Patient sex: M
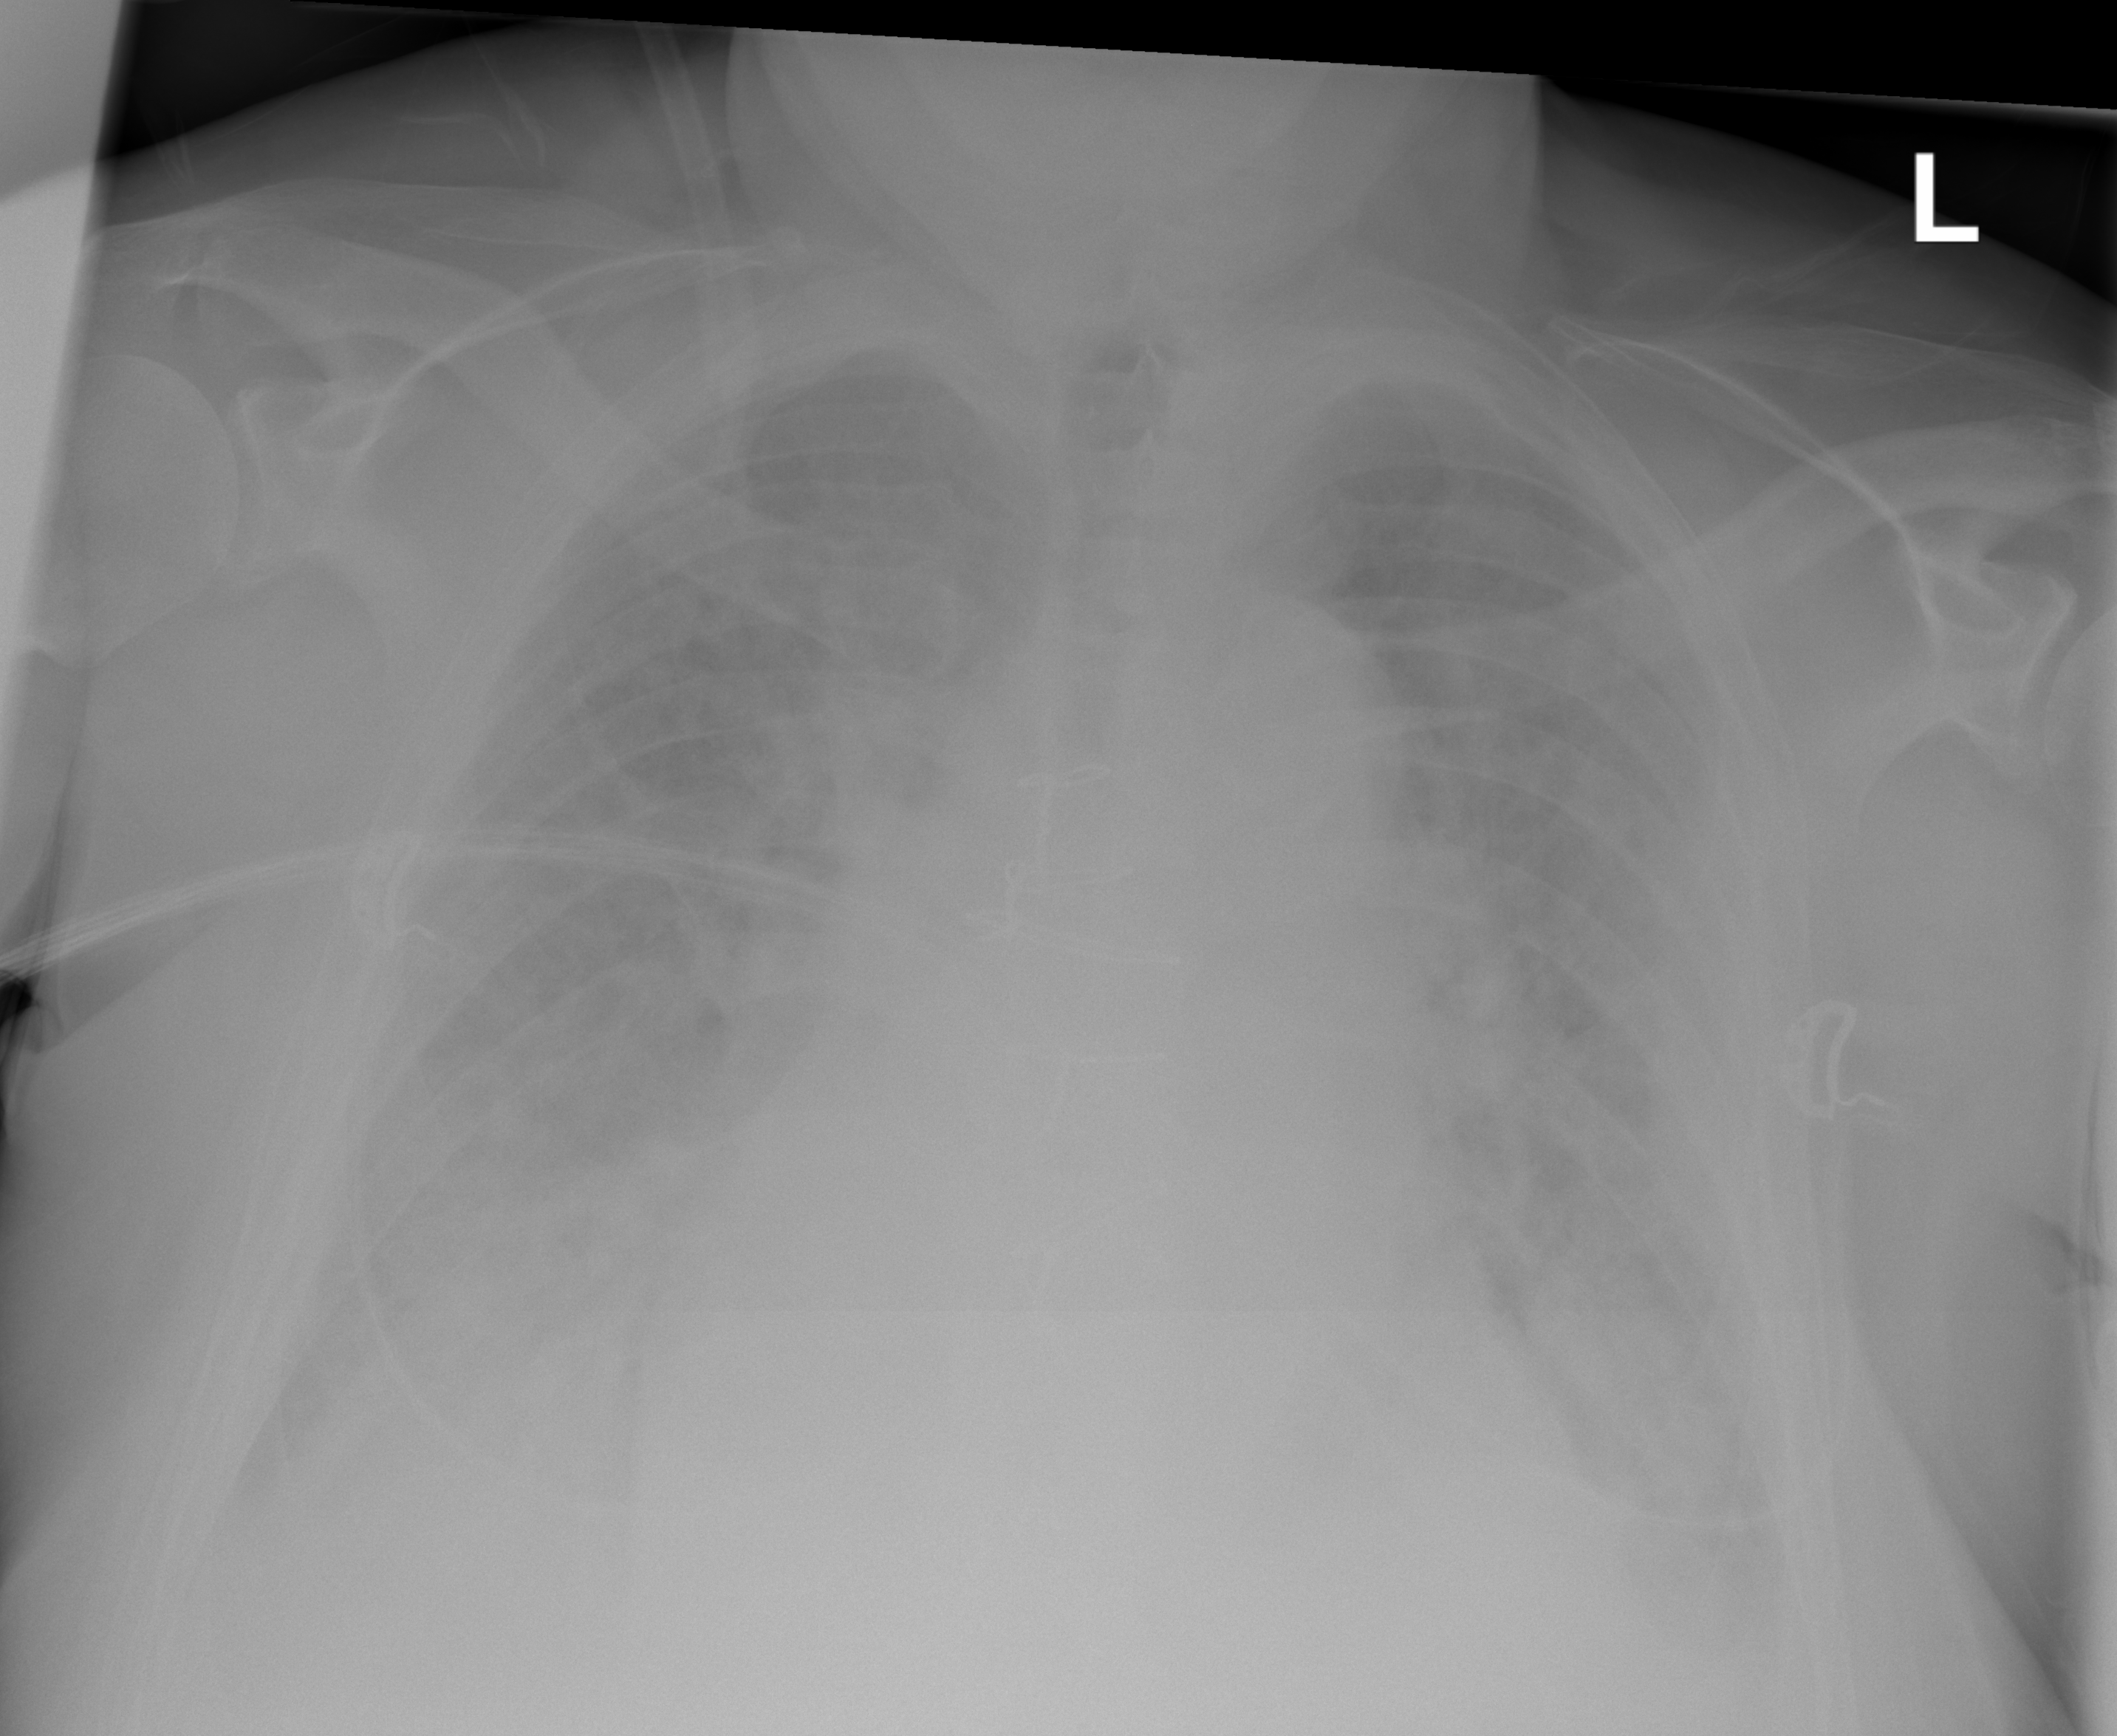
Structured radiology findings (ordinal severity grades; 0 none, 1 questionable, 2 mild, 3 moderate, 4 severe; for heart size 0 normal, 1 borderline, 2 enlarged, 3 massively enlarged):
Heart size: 2
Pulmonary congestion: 2
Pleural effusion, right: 2
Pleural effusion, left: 2
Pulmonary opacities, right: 2
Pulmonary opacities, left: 2
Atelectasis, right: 2
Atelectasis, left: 2